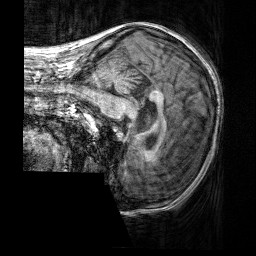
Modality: T1w
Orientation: sagittal
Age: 19
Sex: female